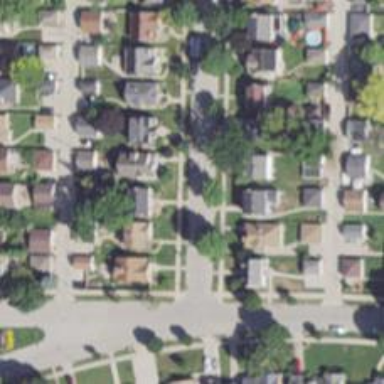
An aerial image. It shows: Neighborhood.